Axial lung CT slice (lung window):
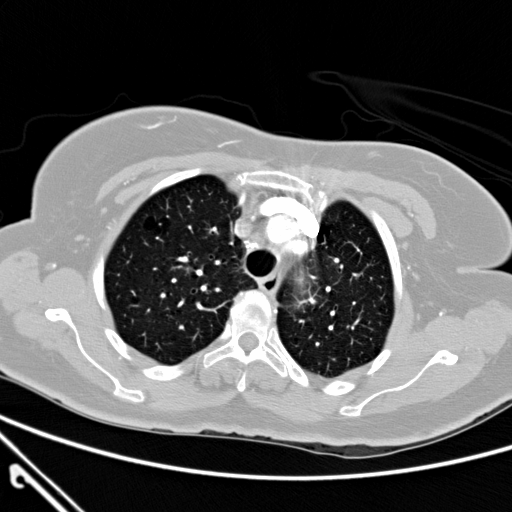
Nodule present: no